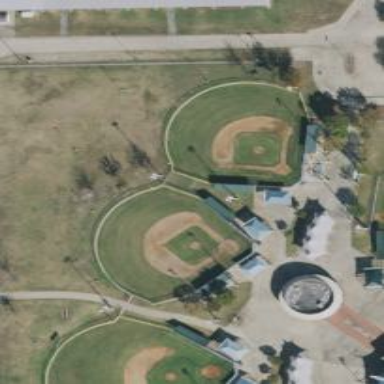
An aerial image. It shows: Baseball pitch for leisure and sports activities.